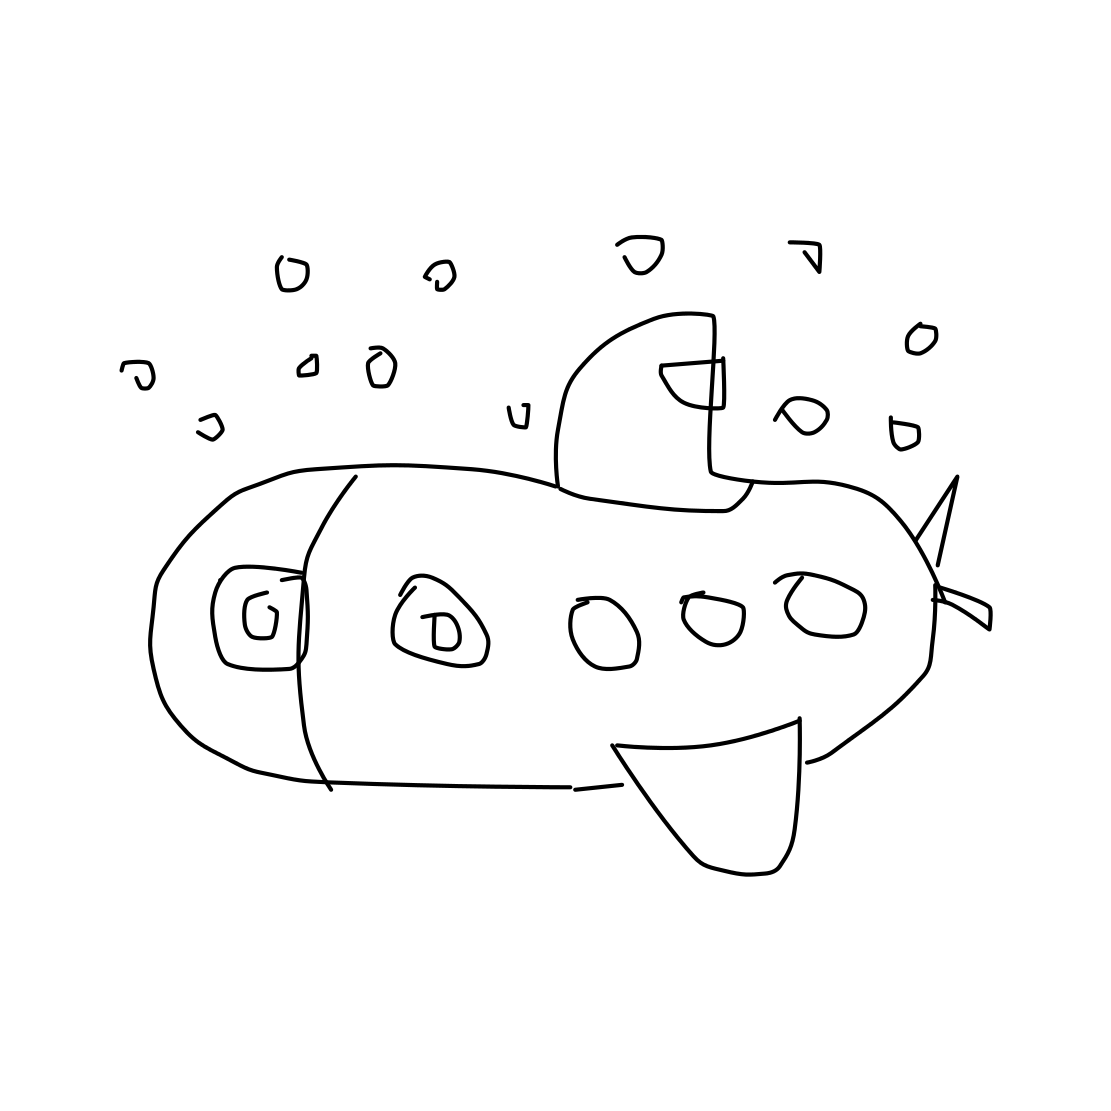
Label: submarine